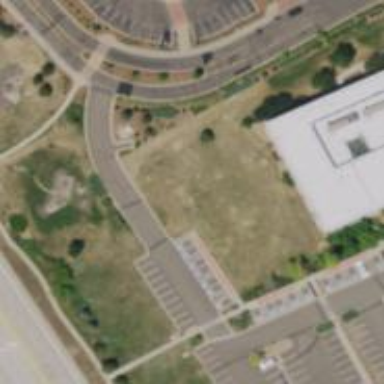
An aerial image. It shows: Parking space is available.